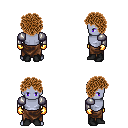
a pixel art fantasy rpg character, male body template, dark elf, purple skin, steel arm armor, robe skirt, brown curly afro hairstyle, gold gloves, black shoes, four views (front, back, left, right), 2x2 character sprite sheet, small pixel art, hard edges, no anti-aliasing